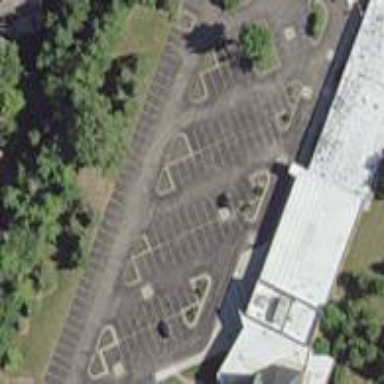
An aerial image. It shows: Parking area.